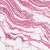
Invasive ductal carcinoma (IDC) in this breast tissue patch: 0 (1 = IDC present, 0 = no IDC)